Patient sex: M
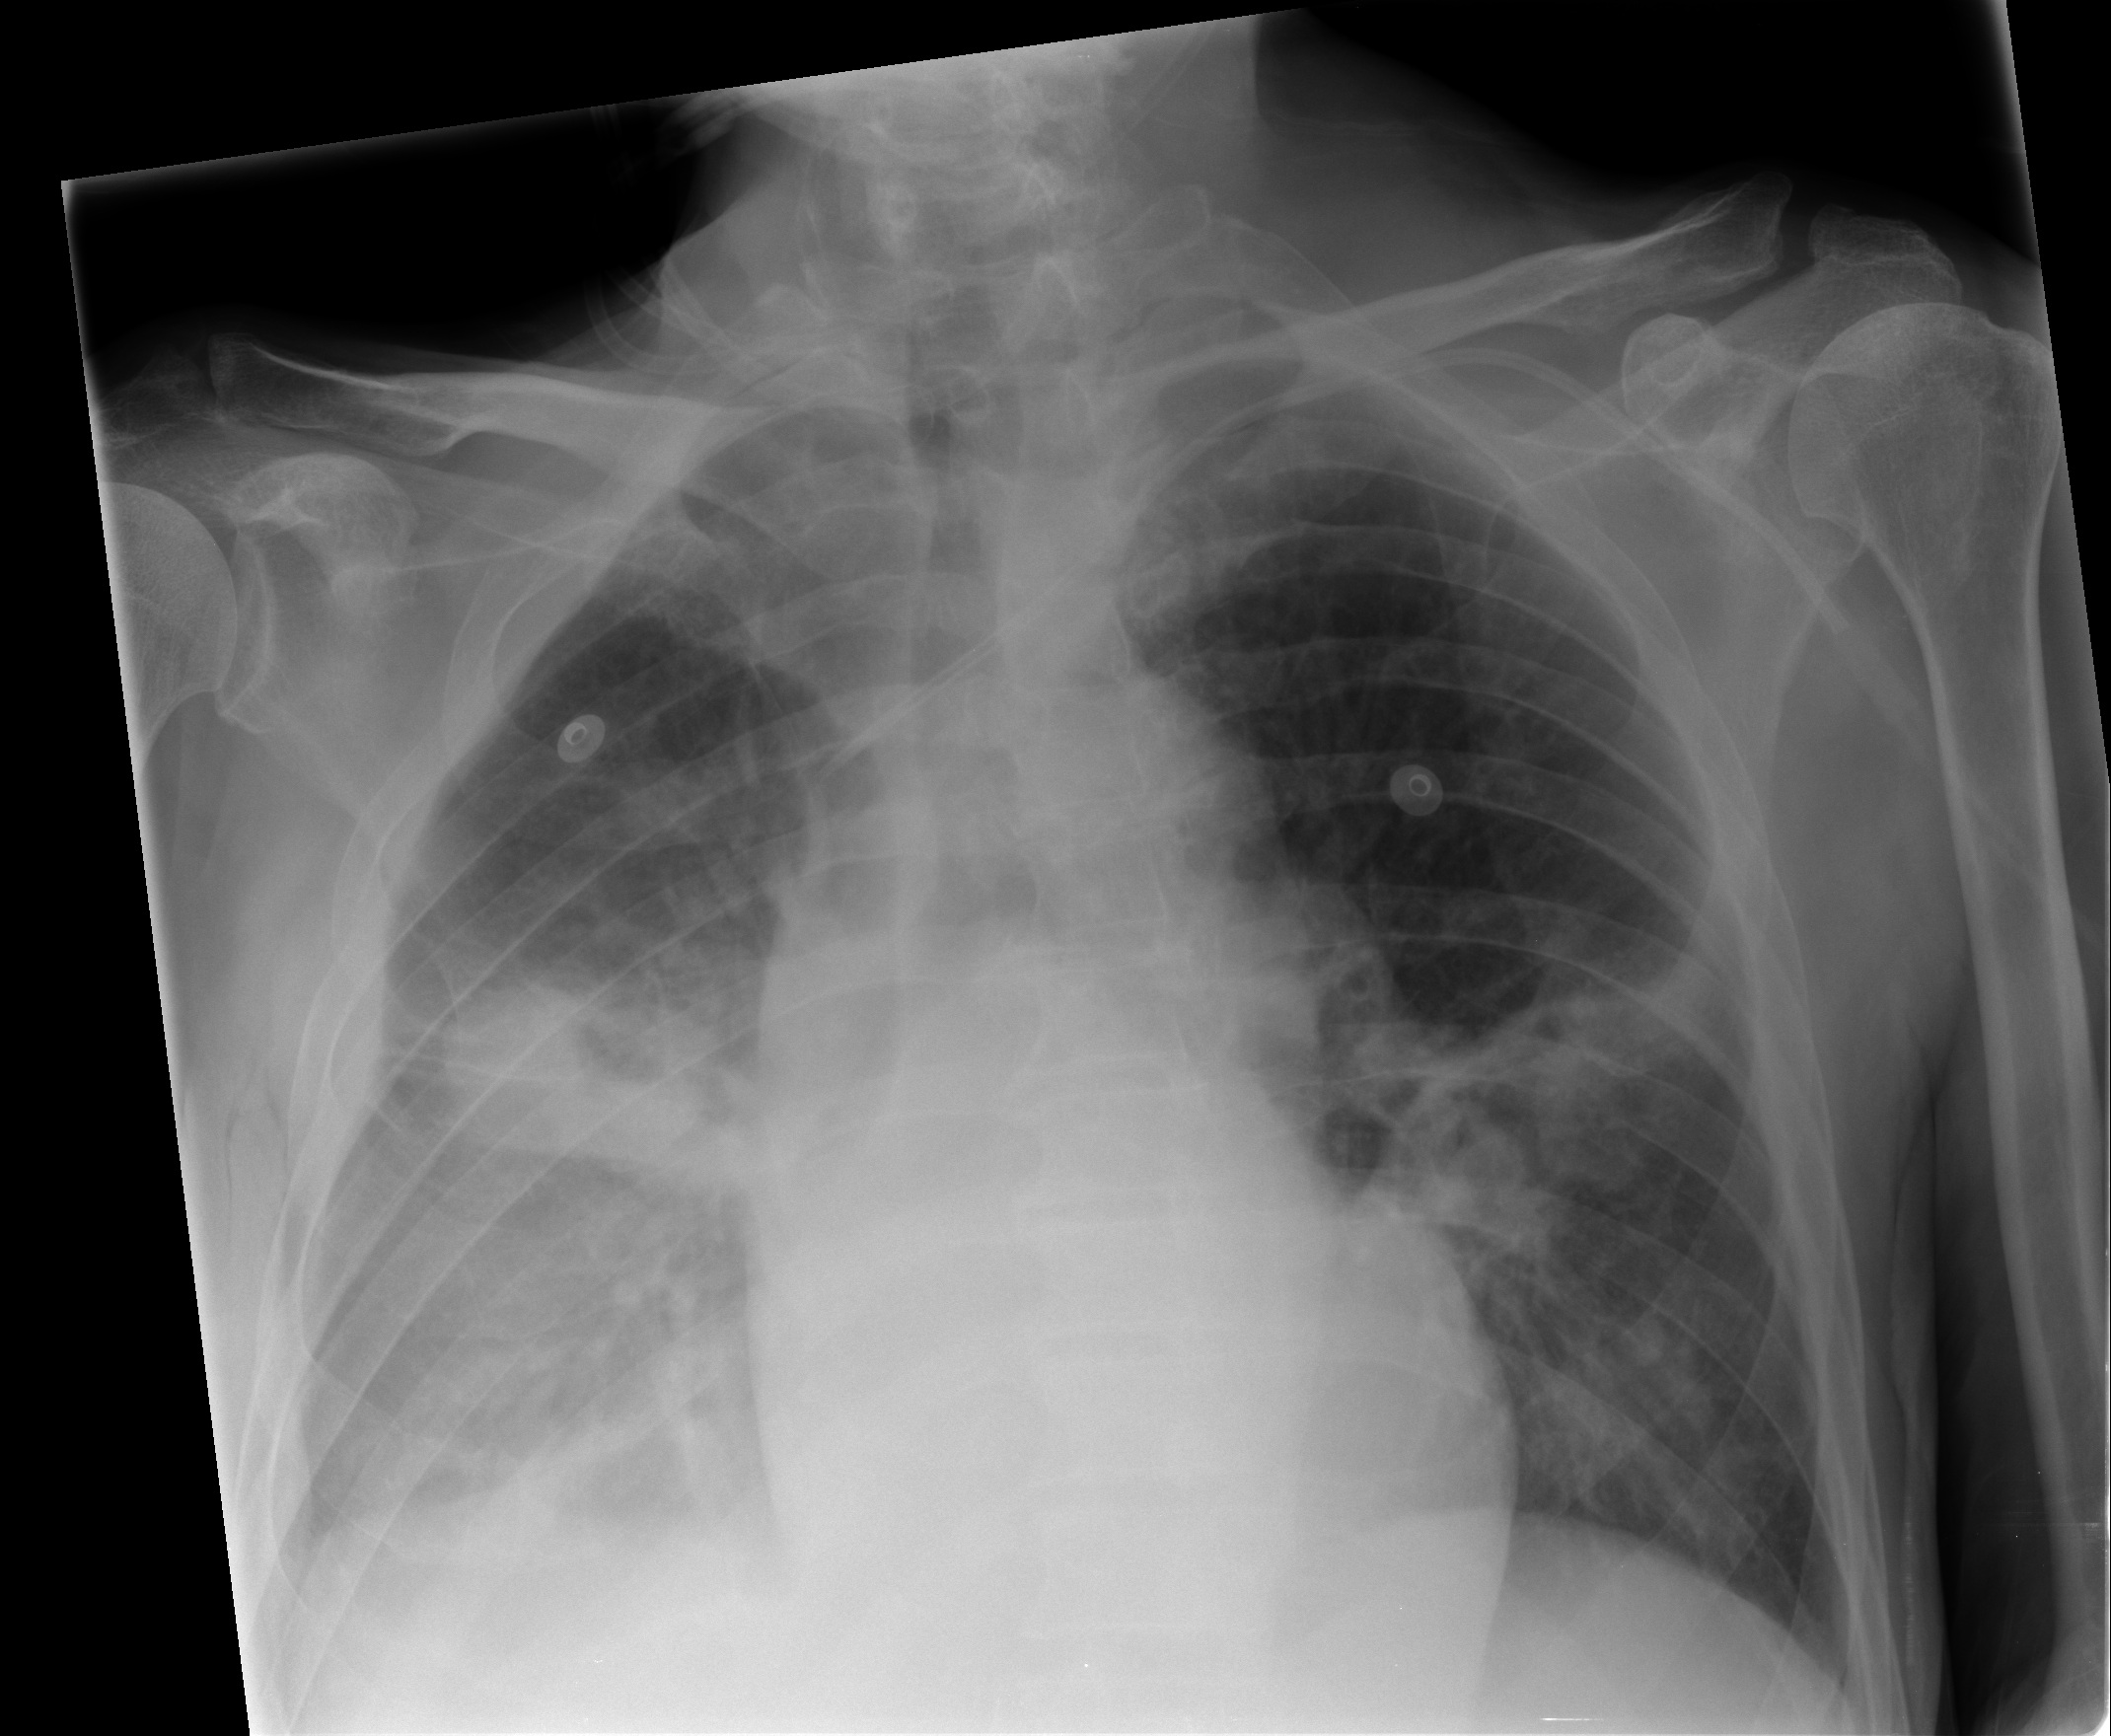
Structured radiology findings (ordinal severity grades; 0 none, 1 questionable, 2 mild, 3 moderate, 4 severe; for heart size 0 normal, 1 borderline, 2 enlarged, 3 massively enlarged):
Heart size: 0
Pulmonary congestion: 1
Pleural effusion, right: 2
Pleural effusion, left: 0
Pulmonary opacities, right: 2
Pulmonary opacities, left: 2
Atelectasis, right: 2
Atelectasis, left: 2